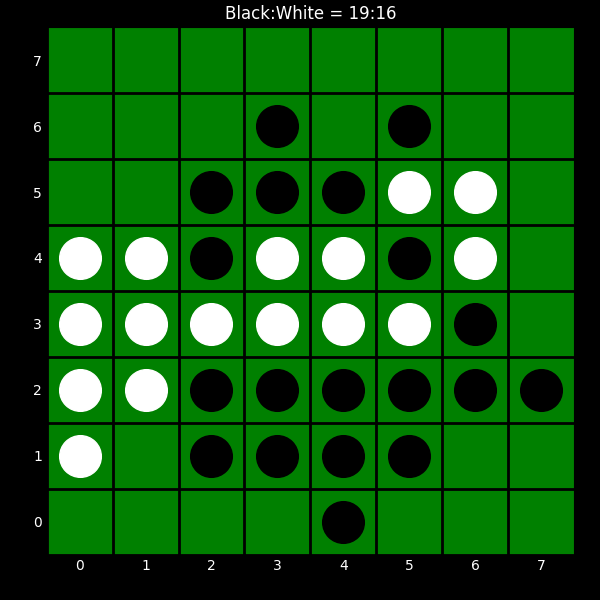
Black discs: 19
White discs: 16